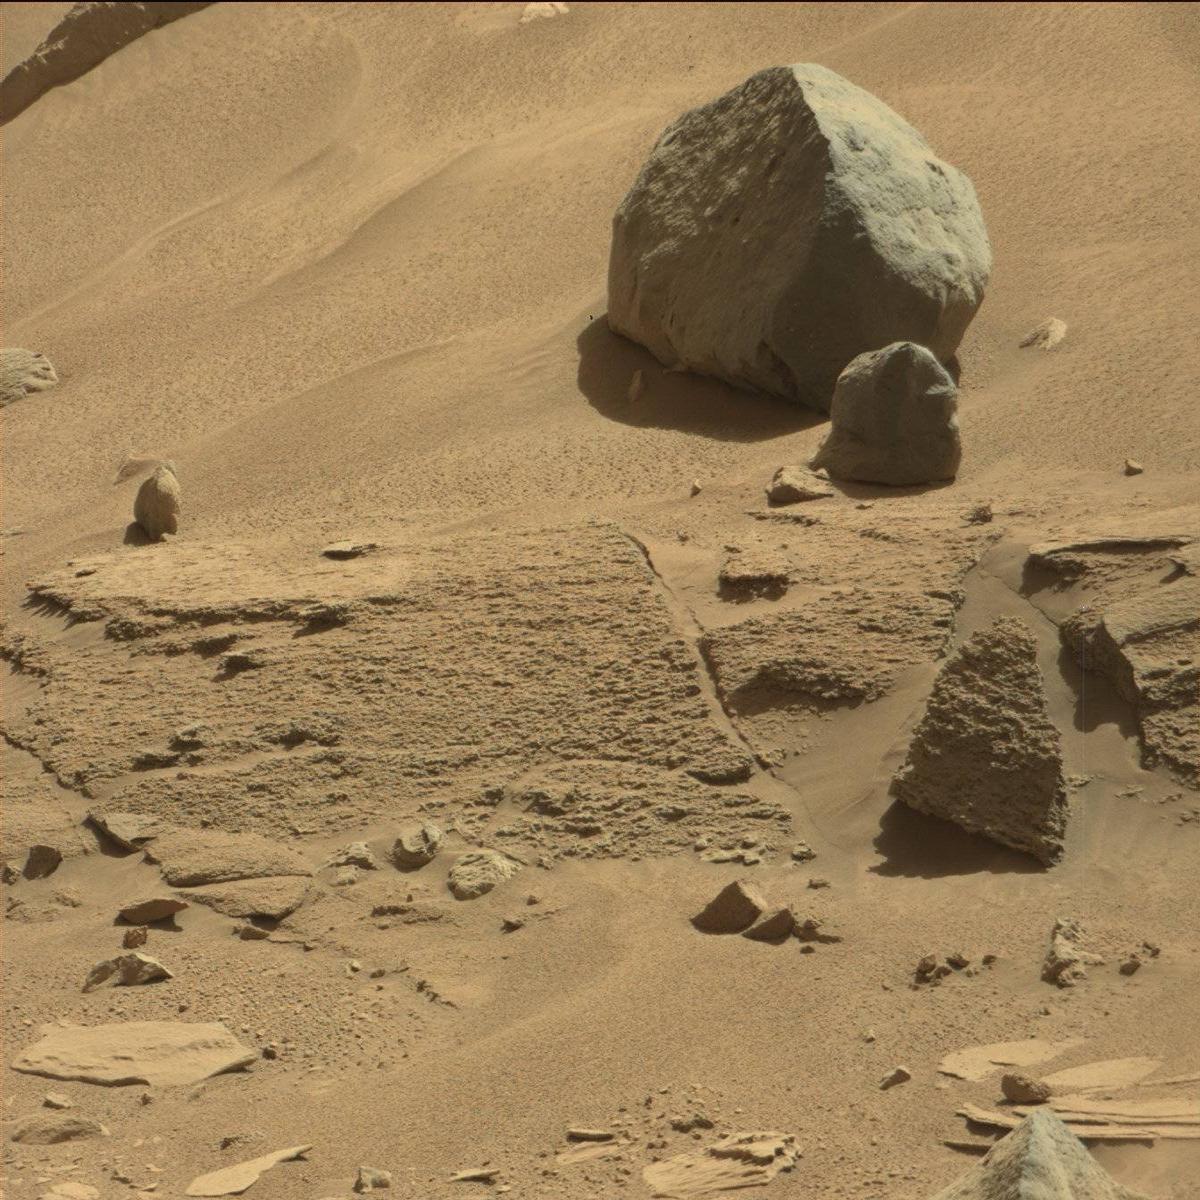
Terrain classes present: Bedrock, Rock, Sand / Soil